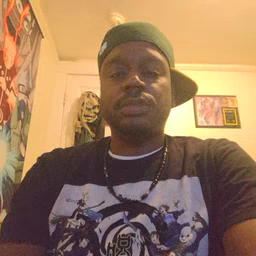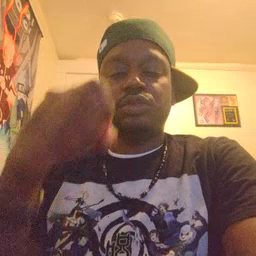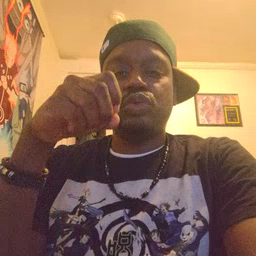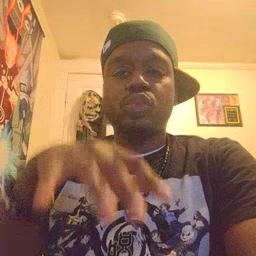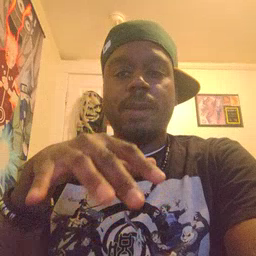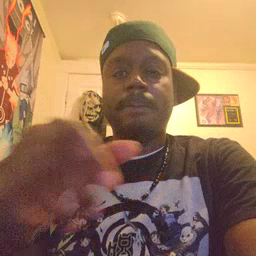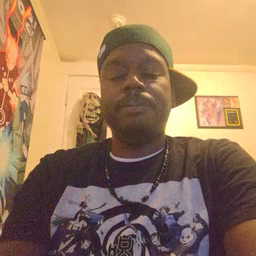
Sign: drop